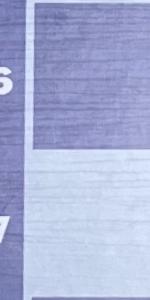
Label: Empty